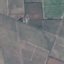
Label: PermanentCrop